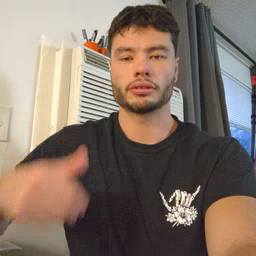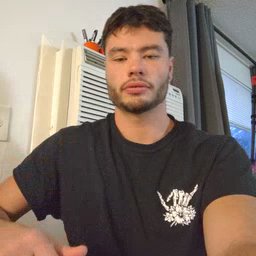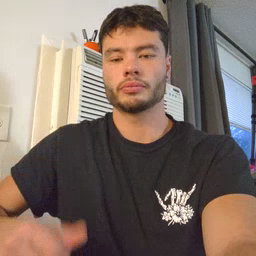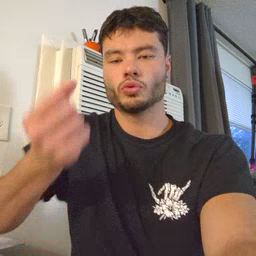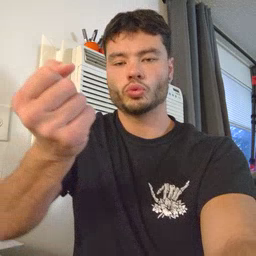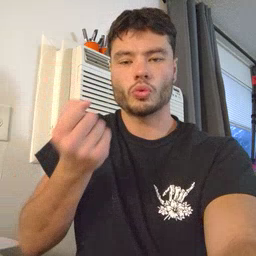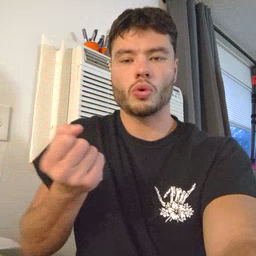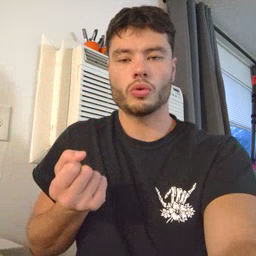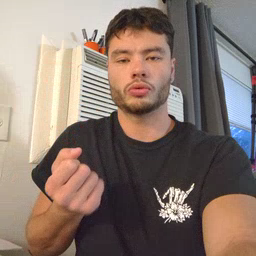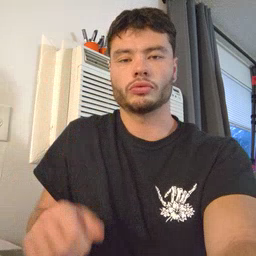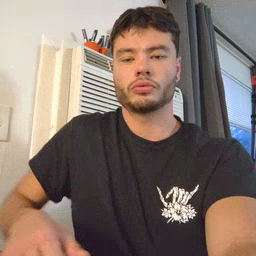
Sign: drawer